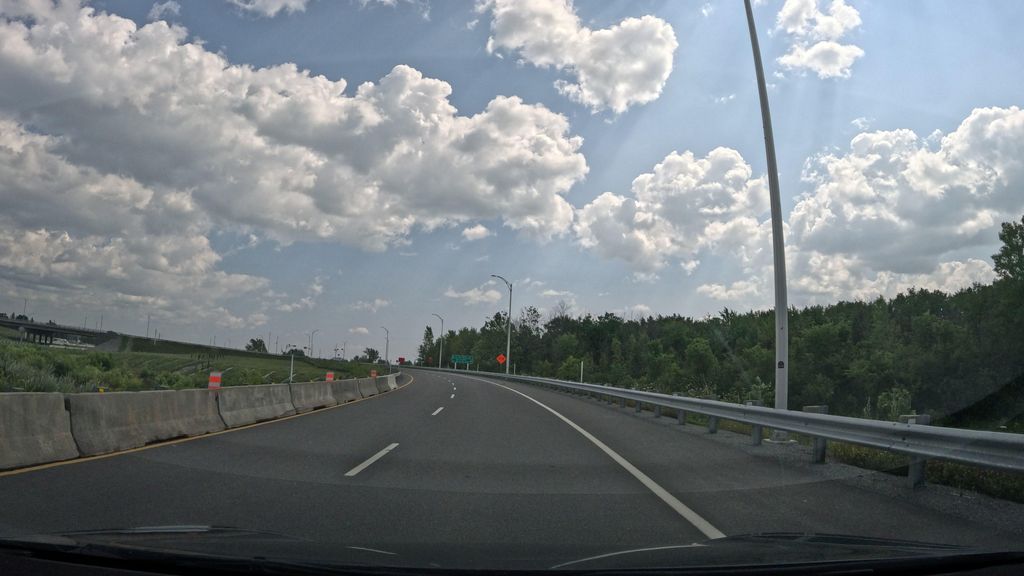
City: montreal